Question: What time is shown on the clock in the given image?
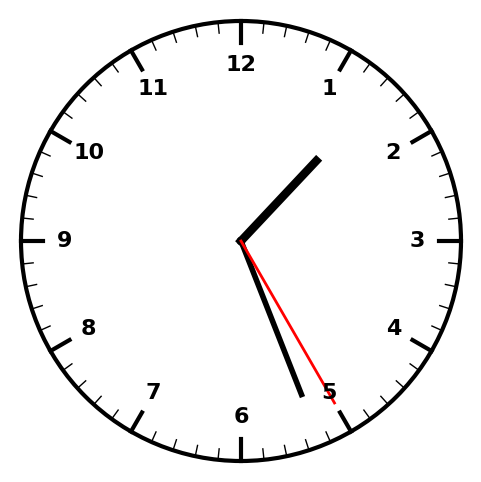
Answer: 01:26:25